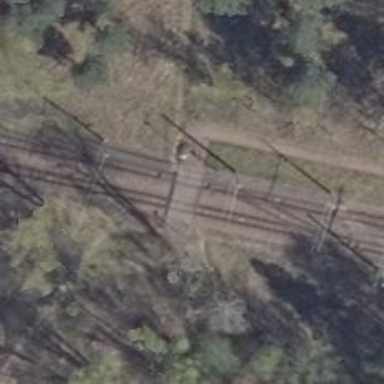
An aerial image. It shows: Railway switch with the turnout on the right side.